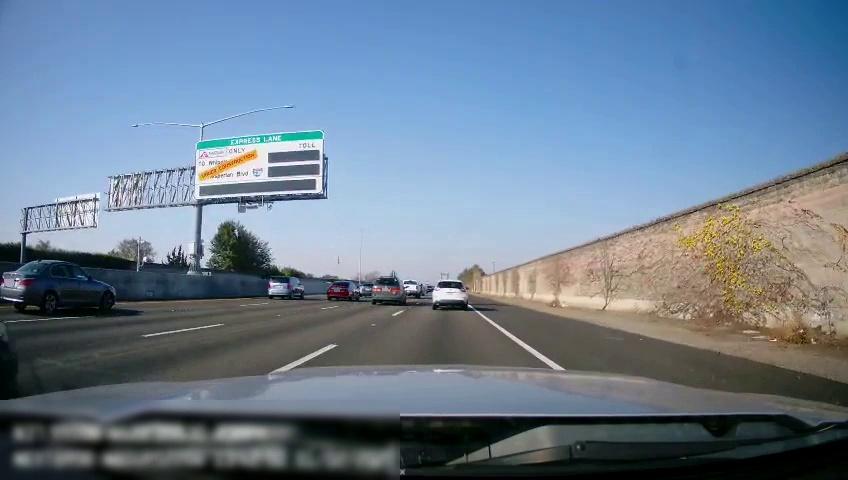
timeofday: Day
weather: Sunny
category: Drivable Space
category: Vehicles | Truck
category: Vehicles | SUV
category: Vehicles | Car
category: Vehicles | Car
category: Vehicles | Car
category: Vehicles | Car
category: Vehicles | SUV
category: Vehicles | Car
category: Lanes | Current Lane
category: Lanes | Current Lane
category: Lanes | Alternate Lane
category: Lanes | Alternate Lane
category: Lanes | Alternate Lane
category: Traffic | Signs